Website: bh-photo
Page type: gifting
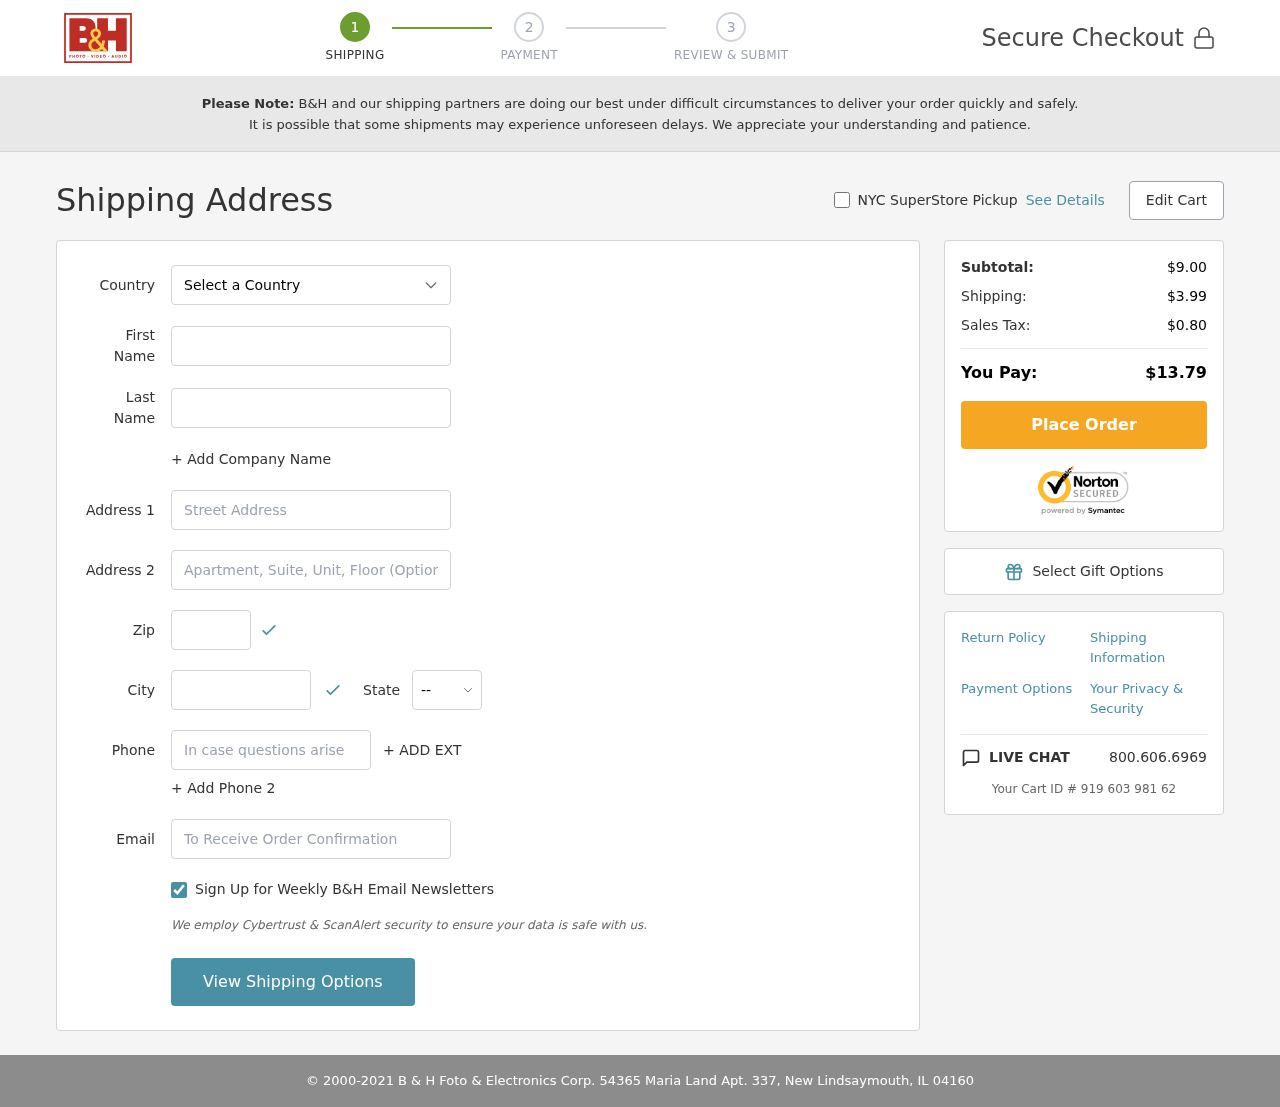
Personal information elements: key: PII_CITY
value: New Lindsaymouth
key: PII_COUNTRY
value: United States
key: PII_EMAIL
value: dspencer@yahoo.com
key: PII_FIRSTNAME
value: Danielle
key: PII_LASTNAME
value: Spencer
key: PII_PHONE
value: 9025529933
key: PII_POSTCODE
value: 04160
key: PII_STATE_ABBR
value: IL
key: PII_STREET
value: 54365 Maria Land Apt. 337
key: PII_STREET2
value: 81002 Fuentes Summit Suite 652
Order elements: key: ORDER_SUBTOTAL
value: $9.00
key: ORDER_SHIPPING_COST
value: $3.99
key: ORDER_TAX
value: $0.80
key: ORDER_TOTAL
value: $13.79
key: ORDER_ID
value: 919 603 981 62